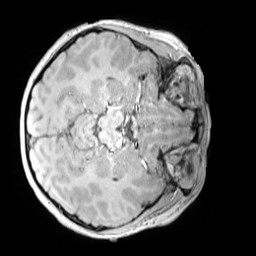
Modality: MP2RAGE
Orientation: axial
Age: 9
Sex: male
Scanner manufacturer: siemens
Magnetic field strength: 3 T
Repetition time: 4 s
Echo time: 0.00303 s